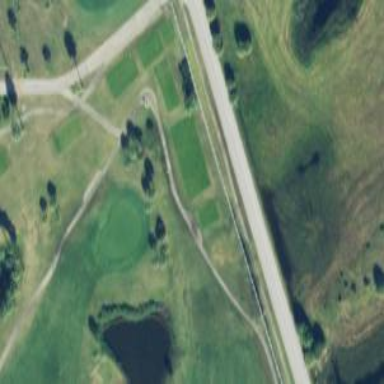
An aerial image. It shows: Pathway for golfing.